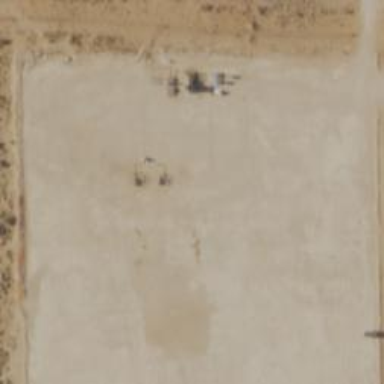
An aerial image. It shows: Petroleum well.